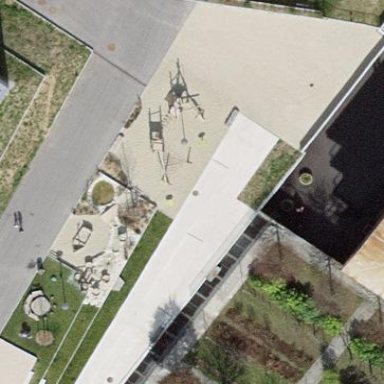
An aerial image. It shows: Playground area for leisure land.